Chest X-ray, PA view. Patient: 48 years old, sex F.
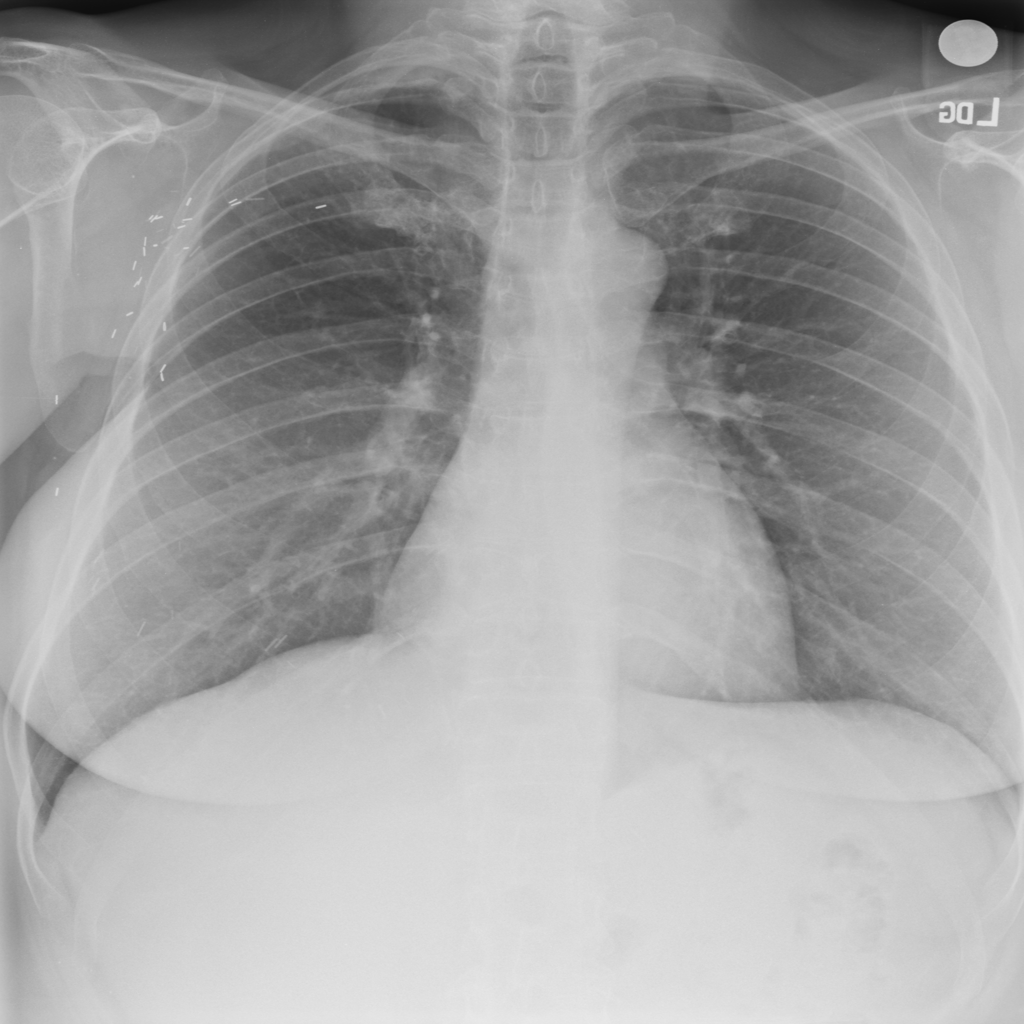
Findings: Fibrosis